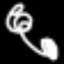
Label: squiggle